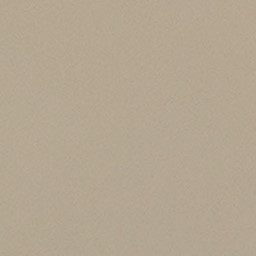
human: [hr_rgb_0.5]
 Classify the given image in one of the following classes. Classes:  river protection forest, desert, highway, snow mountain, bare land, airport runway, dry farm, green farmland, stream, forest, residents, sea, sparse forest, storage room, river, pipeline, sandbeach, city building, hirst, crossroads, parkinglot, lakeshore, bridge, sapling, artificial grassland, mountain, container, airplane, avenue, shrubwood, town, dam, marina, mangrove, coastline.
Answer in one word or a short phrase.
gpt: desert